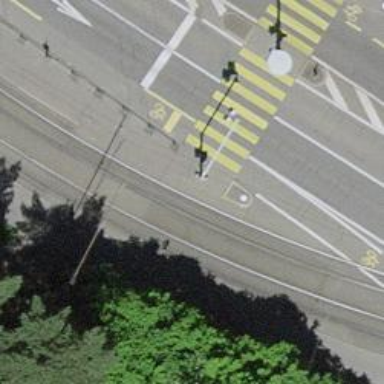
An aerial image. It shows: Kerb barrier.